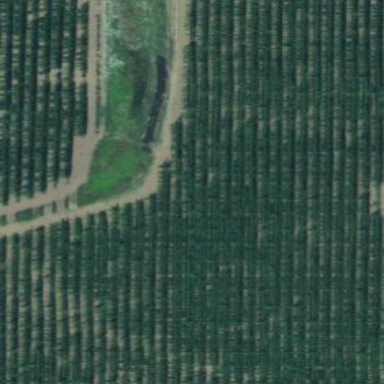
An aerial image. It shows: Orchard.